Question:
Hi, I have this sample data of cast times for a game (Instant, 1.0, 2.0, 6.0 etc). I'm trying to make a filter view just to sort (not exclude) -- "Instant" first, and the rest ascending. So looking for
'''
Instant
Instant
1.0
1.0
2.0
2.0
6.0
'''
Tried a bunch of variations but I'm either getting no results or just Instant
'=regexmatch(D:D,"Instant|\d\.\d")' <-- the "or" did nothing? Gave me "Instant" rows
thanks
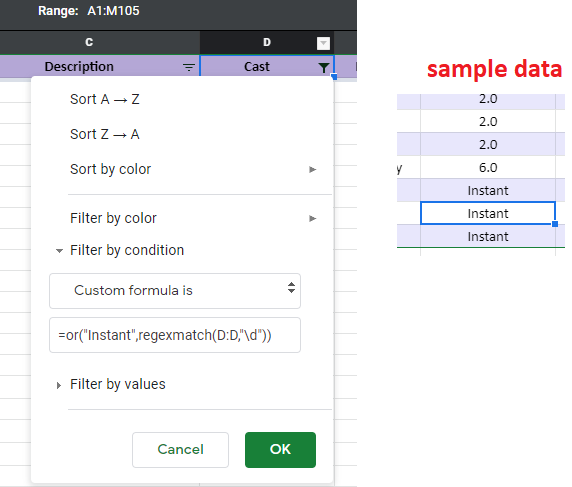
Answer: you will need a helper column with formula on first row:
'''
={""; ARRAYFORMULA(IF(D2:D="",,IF(D2:D="Instant", 0.5, D2:D)))}
'''
(you can set the font color to white)
<URL>
## demo sheet